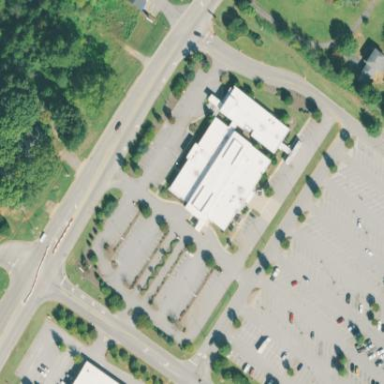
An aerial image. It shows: Office building.